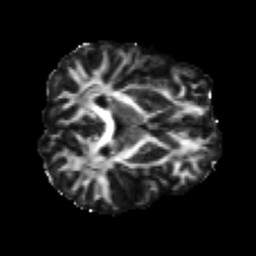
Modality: FA
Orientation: axial
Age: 31
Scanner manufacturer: siemens
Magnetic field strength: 3 T
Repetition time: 4.52 s
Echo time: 0.084 s